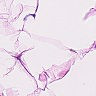
Metastatic tissue present: no